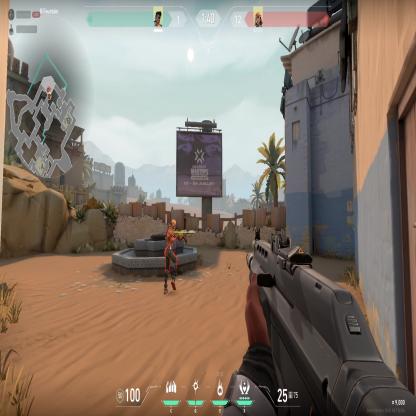
Label: enemy